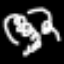
Label: squiggle